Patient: sex F, age 54
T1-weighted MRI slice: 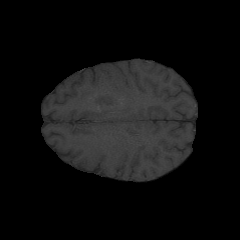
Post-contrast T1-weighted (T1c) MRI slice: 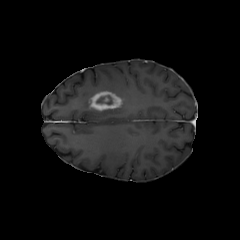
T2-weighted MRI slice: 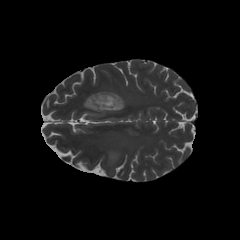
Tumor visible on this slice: yes
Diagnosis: Glioblastoma, IDH-wildtype
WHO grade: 4